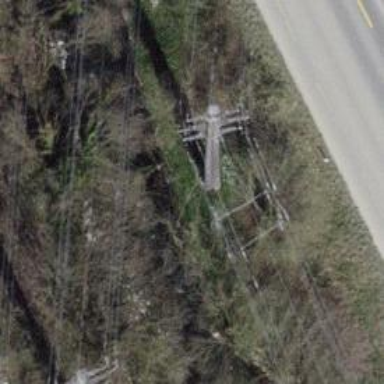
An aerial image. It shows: Power line with three cables.